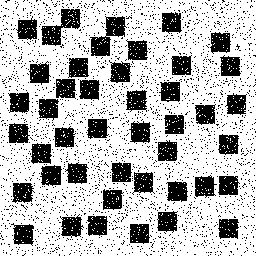
Squares: 44
Triangles: 0
Stars: 0
Total shapes: 44